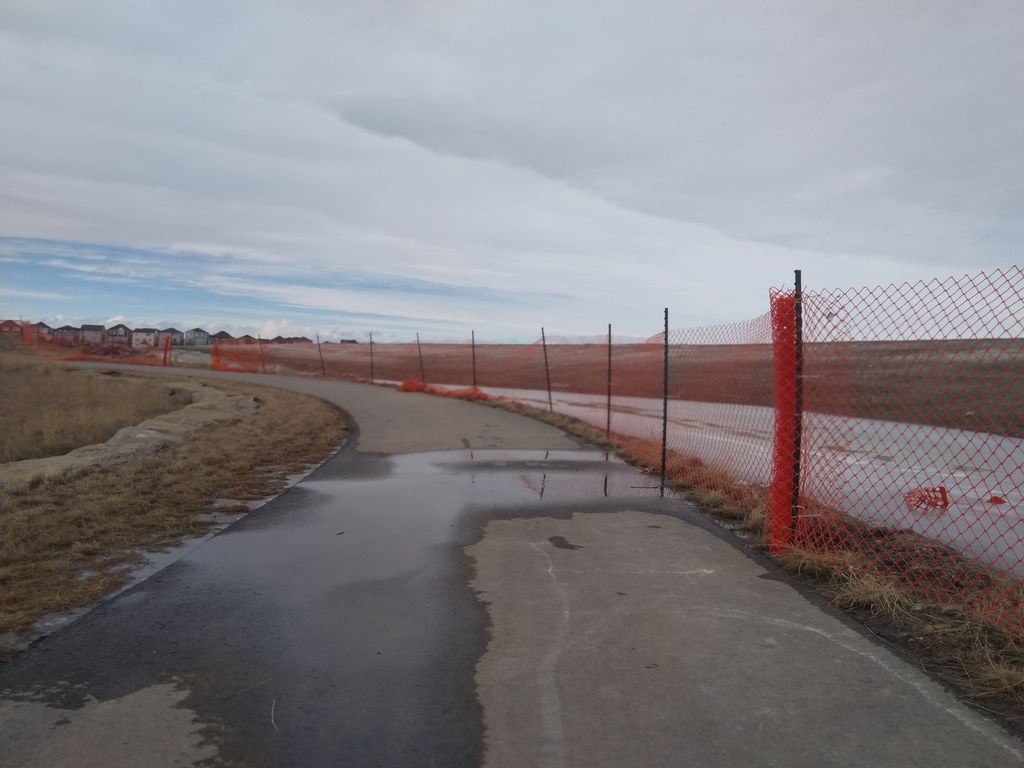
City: calgary